Question: I'm writing my Website right now, trying to stay more conservative, but using newer designs.
The design I chose for my site is a Windows (R) "Metro"-like design, as explained in my other Question (<URL>
I already made it look a bit like metro, using not a vertical but horizontal scrollbar.
I thank you in advance, and this is my site at the current state: <URL>
or heres a quick screenshot of what i mean:
the left and right are the edges, as you can see, the '<div>''s aren't full but cut off by dragging i mean scrolling them until they are displayd as a whole one.
Max W-F
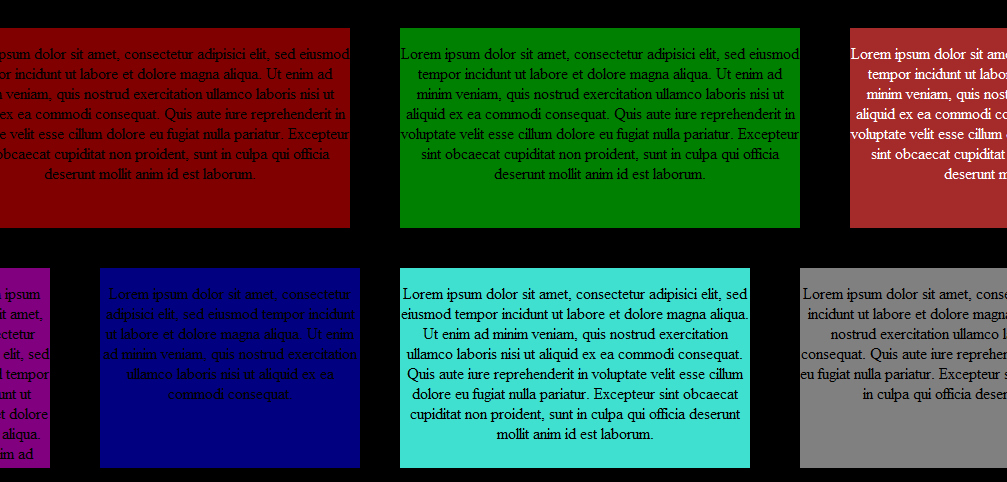
Answer: One important thing is not to go against convention. On mobile devices, the users are used to being able to drag pages. But on desktop computers, clicking and dragging the mouse is either used to select text, or to drag content (for example, drag an image from a webpage to another application). Scrolling on desktop computers is normally done with the scroll wheel or keyboard. Visitors may become very irritated when websites don't react like they expect them to...
That being said, you could use a jQuery plugin like <URL> to achieve this effect.
For scrolling near the edge, you could use the Hotspot option of the jQuery plugin <URL>.
I don't have any experience with these plugins.